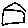
Label: house